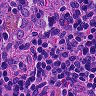
Metastatic tissue present: yes